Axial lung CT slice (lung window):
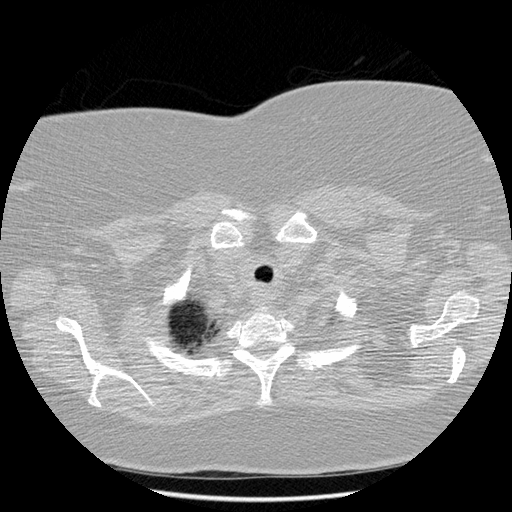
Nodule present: no